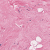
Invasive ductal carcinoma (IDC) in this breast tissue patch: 0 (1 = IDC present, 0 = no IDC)